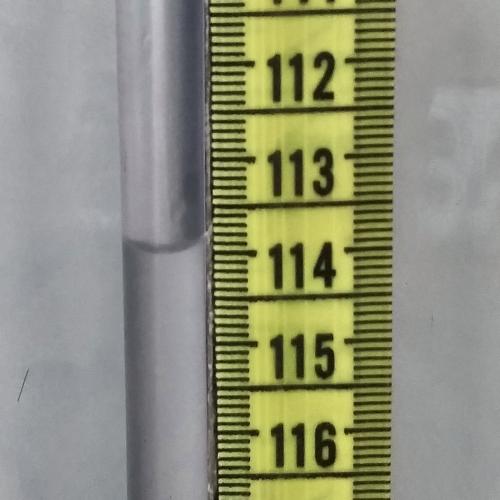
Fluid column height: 114.0 cm